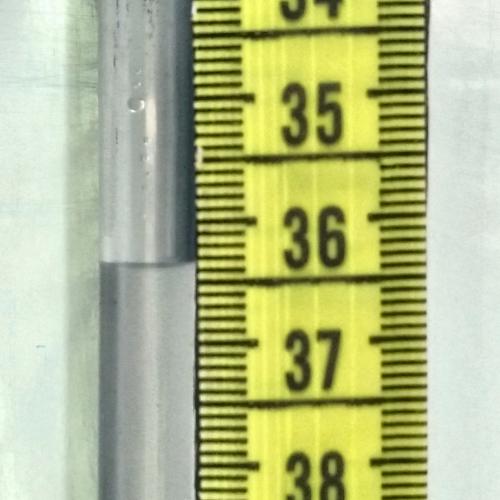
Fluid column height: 36.3 cm